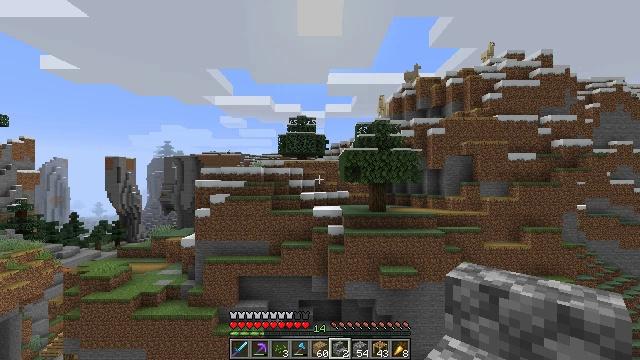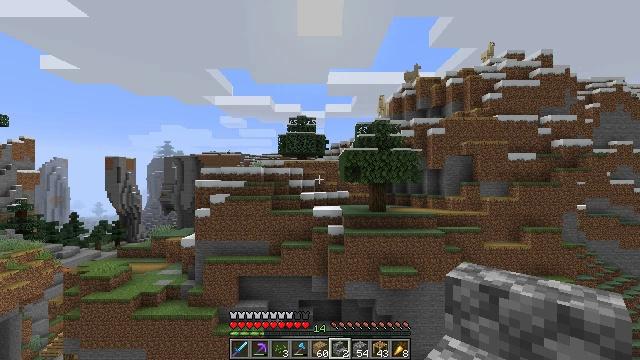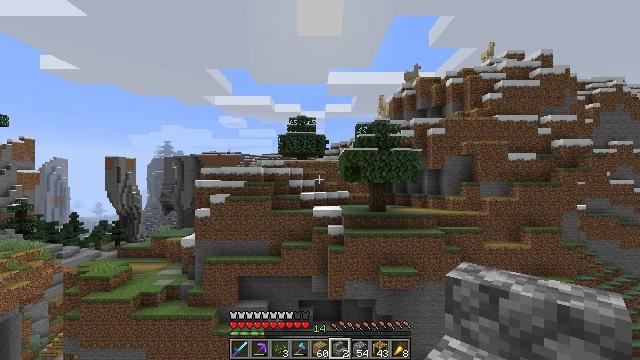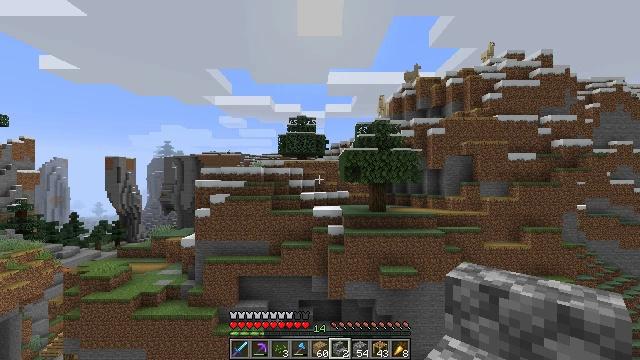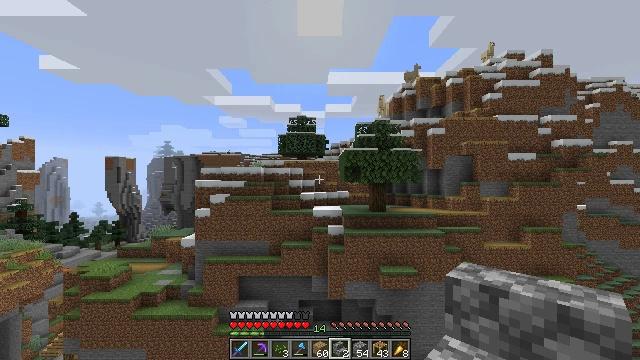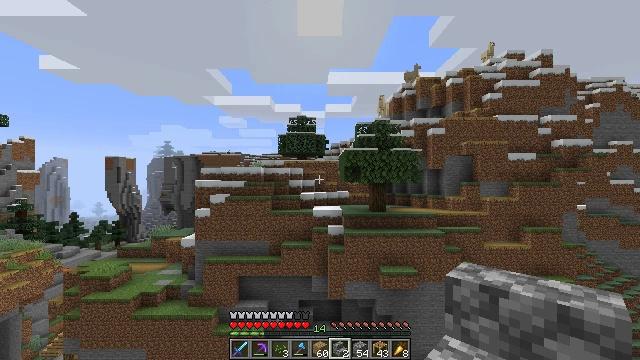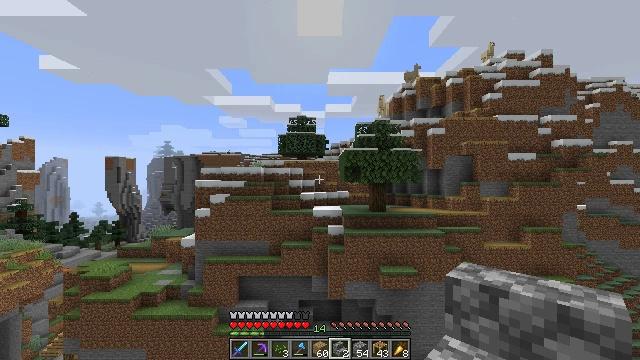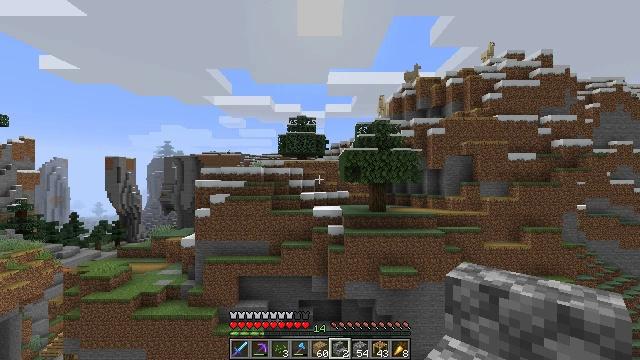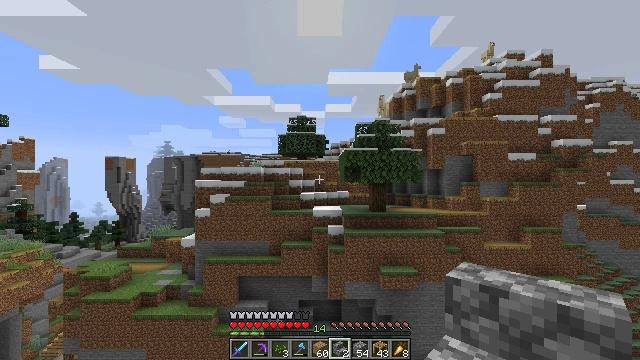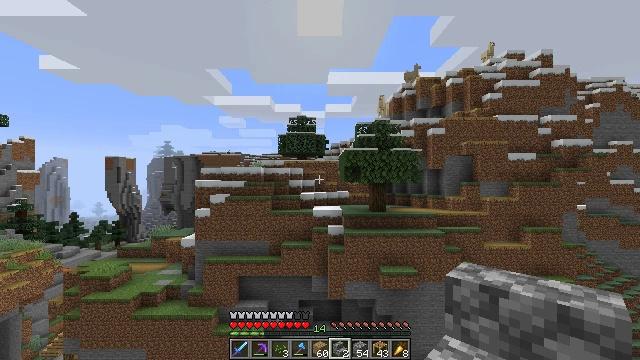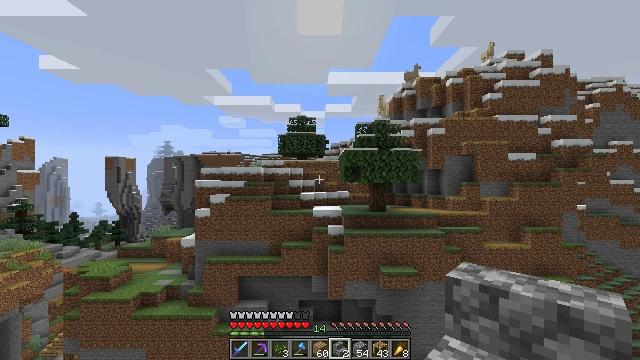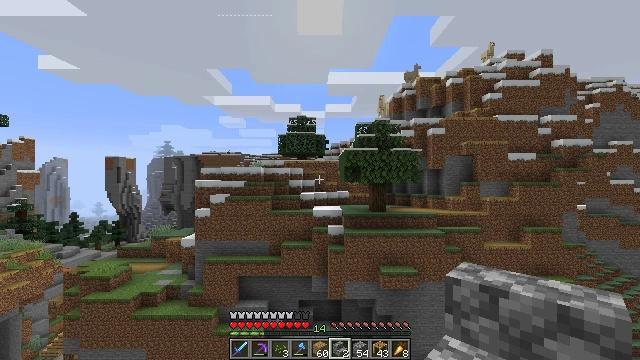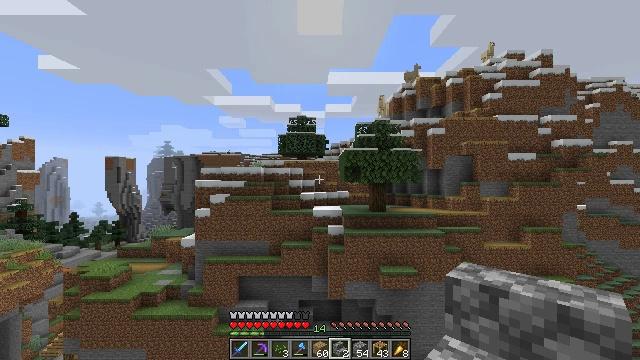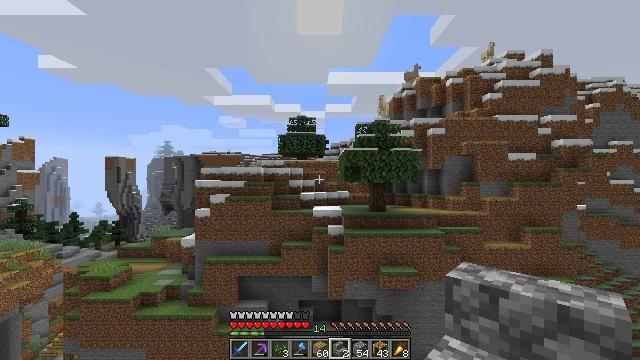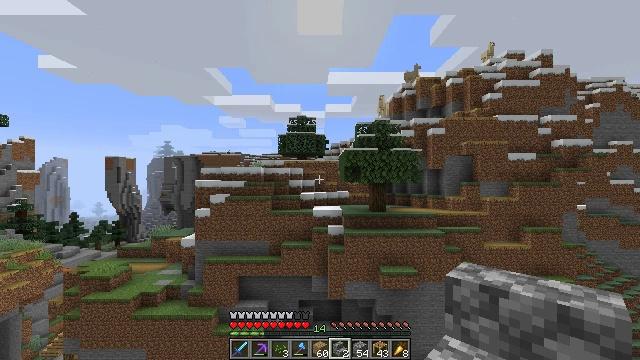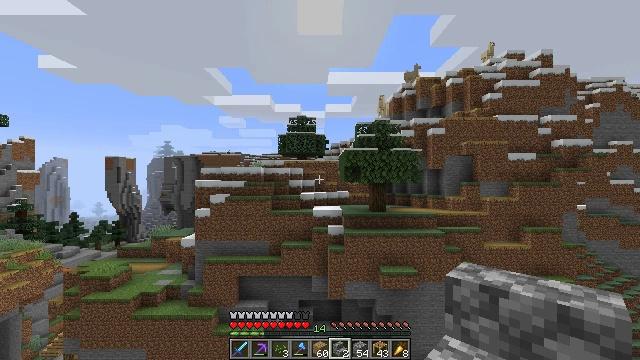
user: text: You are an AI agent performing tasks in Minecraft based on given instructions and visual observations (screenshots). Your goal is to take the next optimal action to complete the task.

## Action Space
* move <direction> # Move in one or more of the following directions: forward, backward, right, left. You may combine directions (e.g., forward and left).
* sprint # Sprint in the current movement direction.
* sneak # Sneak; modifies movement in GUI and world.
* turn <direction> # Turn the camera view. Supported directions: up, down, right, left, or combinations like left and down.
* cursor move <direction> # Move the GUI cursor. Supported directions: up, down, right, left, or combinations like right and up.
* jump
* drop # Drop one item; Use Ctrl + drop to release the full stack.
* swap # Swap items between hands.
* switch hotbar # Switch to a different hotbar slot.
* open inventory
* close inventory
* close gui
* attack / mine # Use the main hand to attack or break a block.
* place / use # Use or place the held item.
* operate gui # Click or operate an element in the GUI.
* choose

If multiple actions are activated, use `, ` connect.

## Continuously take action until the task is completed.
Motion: motion action
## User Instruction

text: Retrieve scaffolding from a build site.
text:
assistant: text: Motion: no_op
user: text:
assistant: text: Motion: no_op
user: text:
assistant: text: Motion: no_op
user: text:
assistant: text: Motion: no_op
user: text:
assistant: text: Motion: no_op
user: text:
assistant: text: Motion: no_op
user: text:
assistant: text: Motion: no_op
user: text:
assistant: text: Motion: no_op
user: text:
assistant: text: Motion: no_op
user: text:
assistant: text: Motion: no_op
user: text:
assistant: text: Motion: no_op
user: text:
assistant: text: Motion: no_op
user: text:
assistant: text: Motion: no_op
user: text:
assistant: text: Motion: no_op
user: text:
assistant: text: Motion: no_op
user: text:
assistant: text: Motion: no_op
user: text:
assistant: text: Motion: no_op
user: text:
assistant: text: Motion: no_op
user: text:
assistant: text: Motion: no_op
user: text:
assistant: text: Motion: no_op
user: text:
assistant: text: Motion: no_op
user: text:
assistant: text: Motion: no_op
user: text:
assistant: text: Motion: no_op
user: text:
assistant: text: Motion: no_op
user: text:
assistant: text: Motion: no_op
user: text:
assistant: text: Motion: no_op
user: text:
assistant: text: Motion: no_op
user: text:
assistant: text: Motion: no_op
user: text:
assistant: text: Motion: no_op
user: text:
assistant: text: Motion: no_op